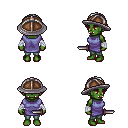
a pixel art fantasy rpg character, female body template, orc, green skin, chain tabard jacket, teal pants, white parted hairstyle, chain helm, white cloth bandages, dagger, four views (front, back, left, right), 2x2 character sprite sheet, small pixel art, hard edges, no anti-aliasing